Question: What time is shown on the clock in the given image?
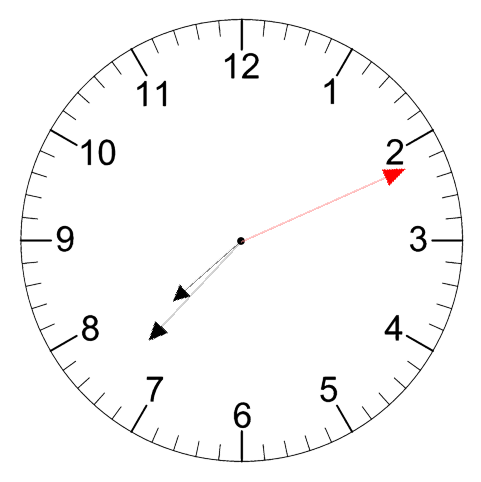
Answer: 07:37:11